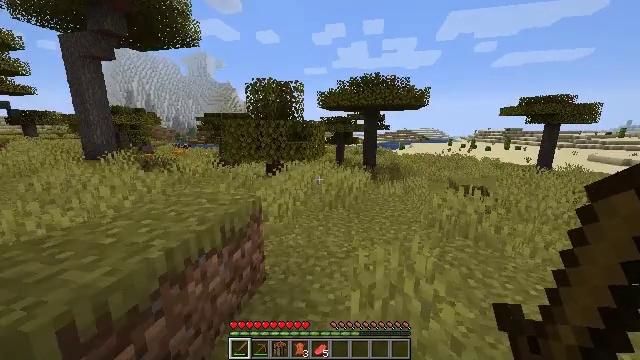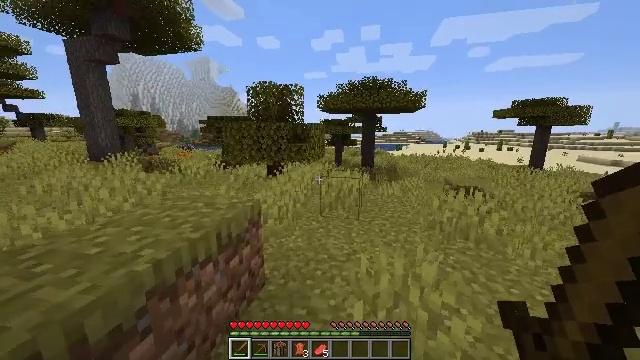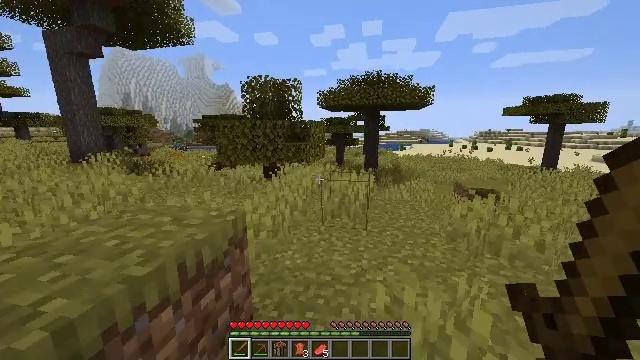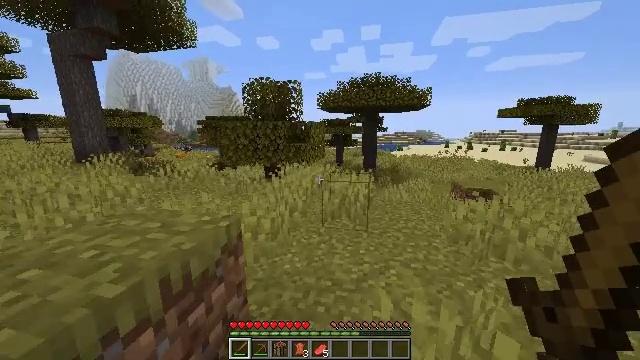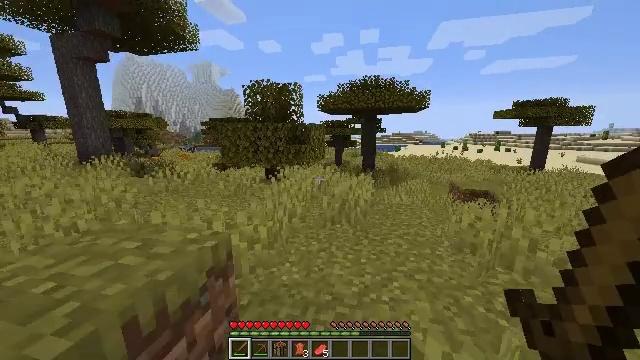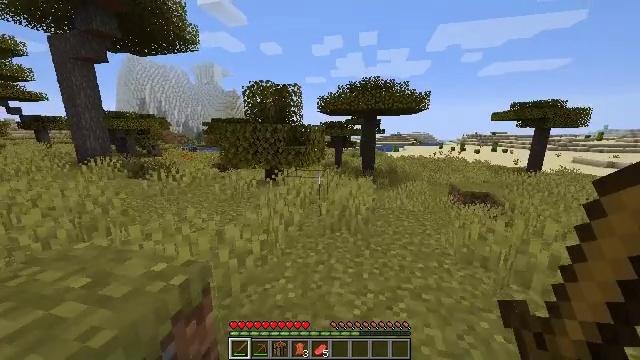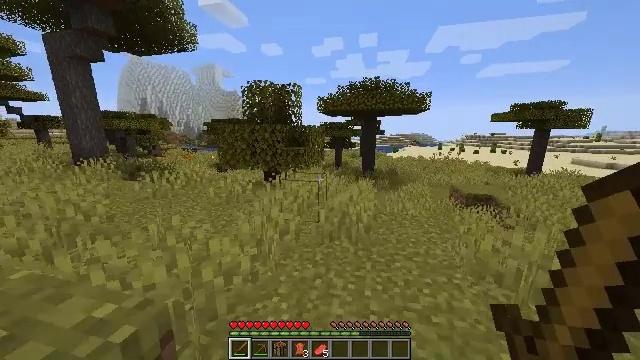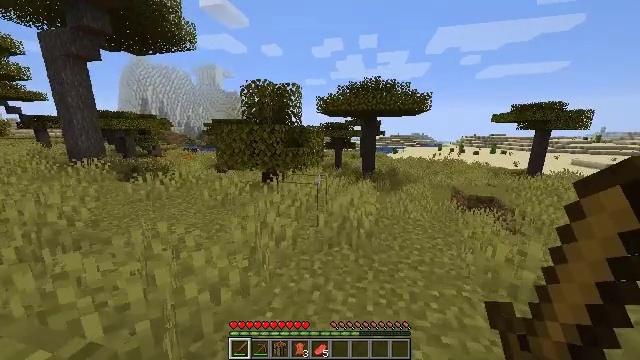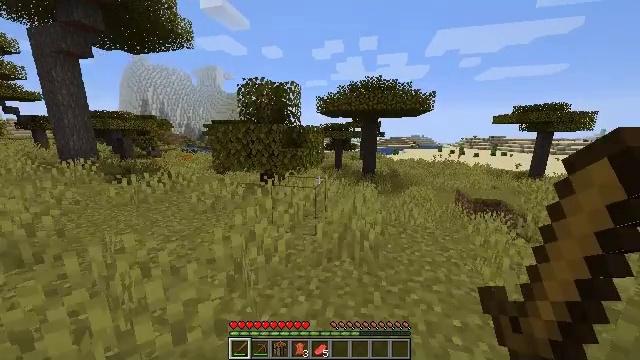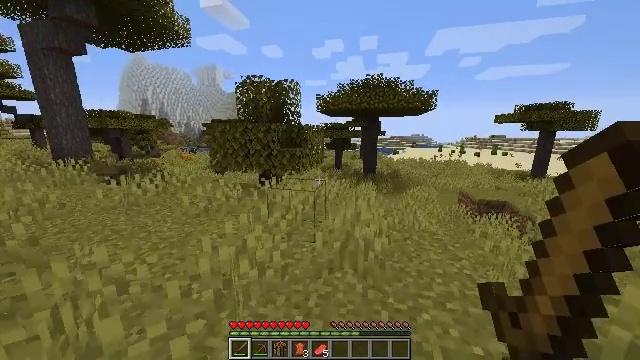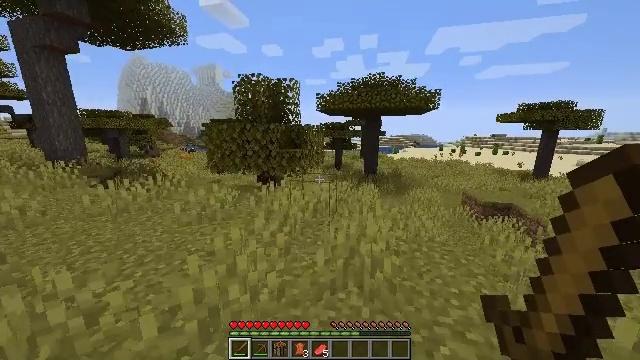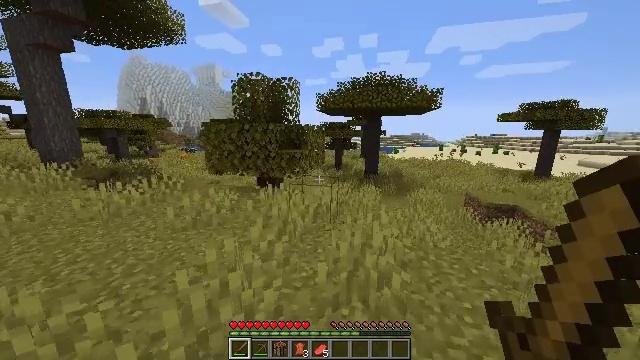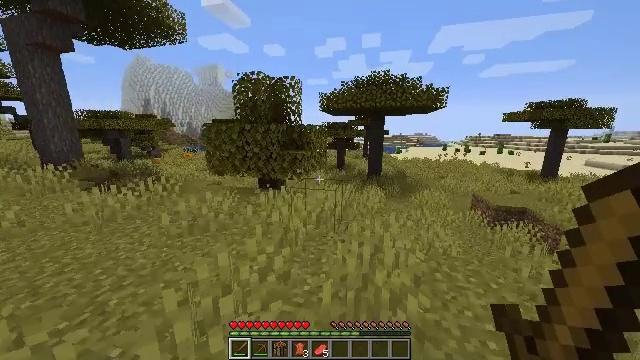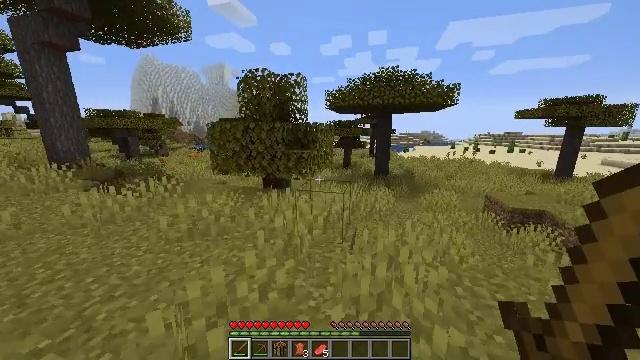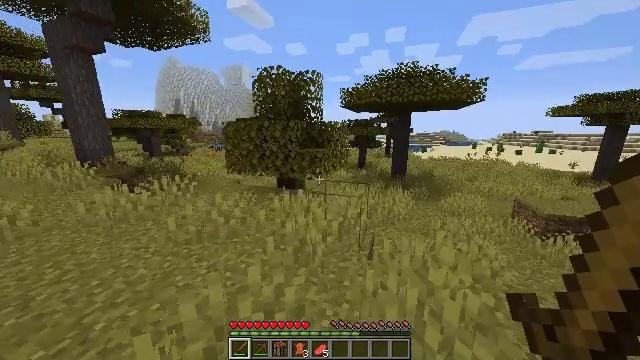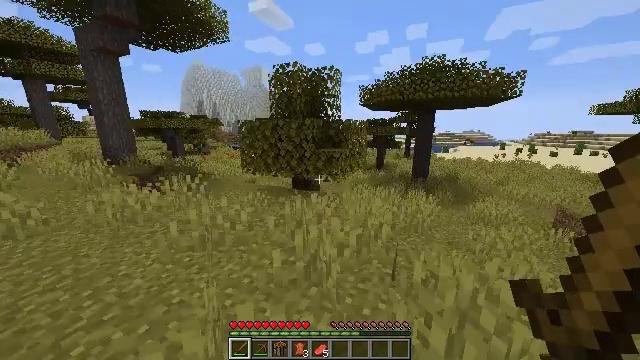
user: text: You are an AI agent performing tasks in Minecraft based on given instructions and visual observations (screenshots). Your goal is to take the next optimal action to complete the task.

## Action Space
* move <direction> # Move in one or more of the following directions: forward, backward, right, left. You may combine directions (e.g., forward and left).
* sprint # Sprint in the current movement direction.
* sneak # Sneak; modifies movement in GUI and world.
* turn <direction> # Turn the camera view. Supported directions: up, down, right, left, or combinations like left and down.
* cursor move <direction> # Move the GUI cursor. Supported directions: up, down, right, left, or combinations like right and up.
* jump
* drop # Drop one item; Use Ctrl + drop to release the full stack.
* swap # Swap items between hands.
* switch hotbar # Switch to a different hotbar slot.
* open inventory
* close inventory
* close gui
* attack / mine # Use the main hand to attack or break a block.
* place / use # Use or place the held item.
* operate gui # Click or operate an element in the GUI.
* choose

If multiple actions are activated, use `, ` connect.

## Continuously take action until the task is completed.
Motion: motion action
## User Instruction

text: Break the sugar cane.
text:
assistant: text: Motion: move forward, sprint
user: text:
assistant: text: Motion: move forward, sprint
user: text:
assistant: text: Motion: move forward, sprint
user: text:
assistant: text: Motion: move forward, sprint
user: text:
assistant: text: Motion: move forward, sprint
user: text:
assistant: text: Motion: move forward, sprint
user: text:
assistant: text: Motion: move forward, sprint
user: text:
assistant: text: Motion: move forward, sprint
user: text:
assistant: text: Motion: move forward, sprint
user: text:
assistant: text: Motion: move forward, sprint
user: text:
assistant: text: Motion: move forward, sprint
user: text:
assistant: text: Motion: move forward, sprint
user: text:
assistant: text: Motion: move forward, sprint, turn left
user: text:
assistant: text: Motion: move forward, sprint, turn left
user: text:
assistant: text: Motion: move forward, sprint, turn left
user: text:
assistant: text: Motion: move forward, sprint, turn left and up
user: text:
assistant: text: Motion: move forward, sprint, turn left
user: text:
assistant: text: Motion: move forward, sprint, turn left
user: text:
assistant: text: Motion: move forward, sprint, turn left
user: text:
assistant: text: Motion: move forward, sprint, turn left
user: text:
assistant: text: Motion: move forward, sprint, turn left
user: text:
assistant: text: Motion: move forward, sprint, turn left
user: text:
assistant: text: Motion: move forward, sprint, turn left
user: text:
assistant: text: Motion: move forward, sprint, turn left
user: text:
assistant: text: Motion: move forward, sprint
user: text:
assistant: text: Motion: move forward, sprint
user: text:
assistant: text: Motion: move forward, sprint
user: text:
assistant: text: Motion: move forward, sprint
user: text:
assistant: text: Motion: move forward, sprint
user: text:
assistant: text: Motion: move forward, sprint